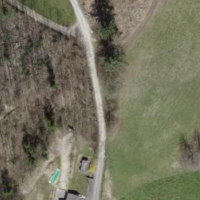
EUNIS habitat code: 45
Species observed at this site:
Juglans regia